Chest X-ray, AP view. Patient: 78 years old, sex F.
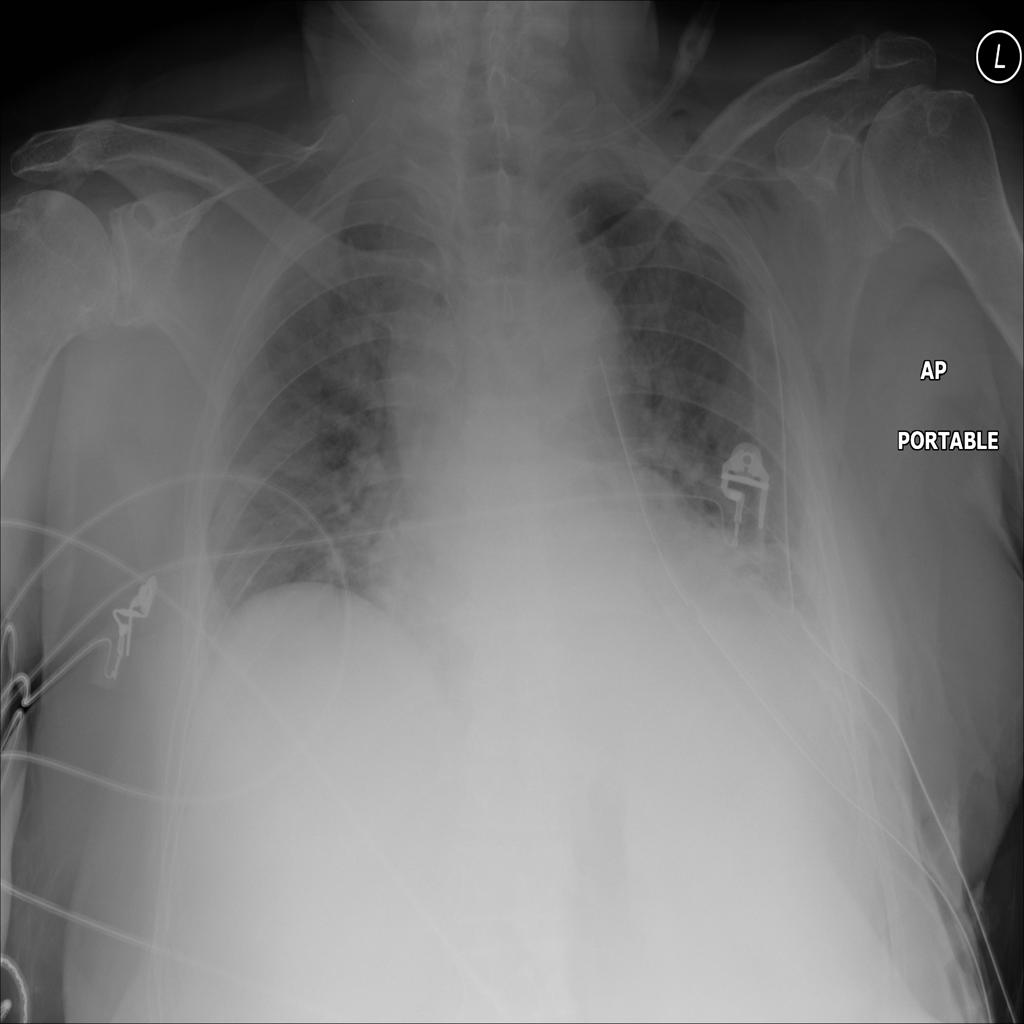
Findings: Atelectasis, Emphysema